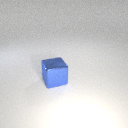
large blue metal cube